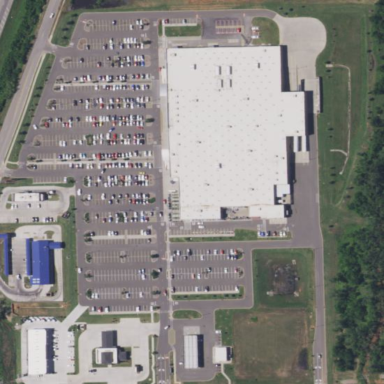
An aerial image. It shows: Retail area.